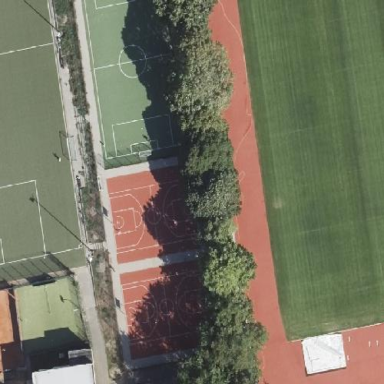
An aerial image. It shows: Basketball court located in leisure land pitch.